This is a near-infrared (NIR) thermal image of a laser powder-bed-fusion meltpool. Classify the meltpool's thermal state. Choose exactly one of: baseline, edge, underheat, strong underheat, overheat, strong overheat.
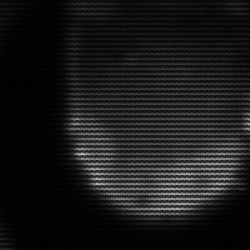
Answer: edge